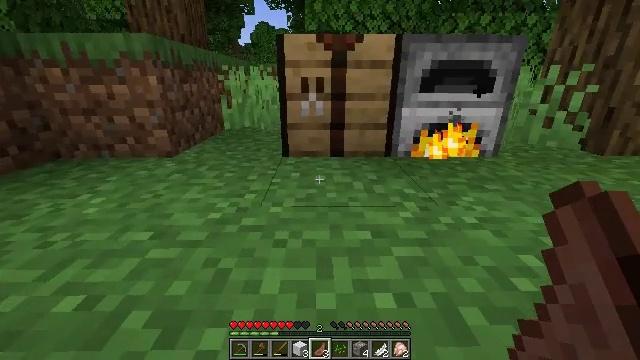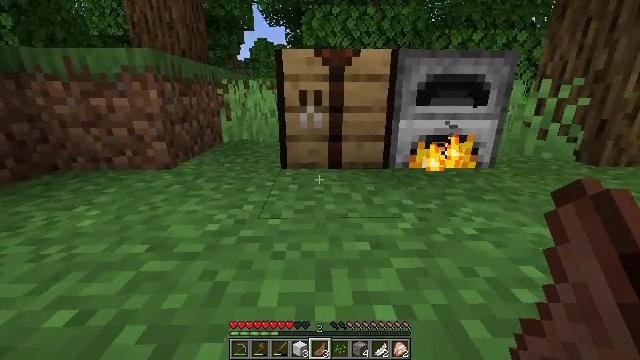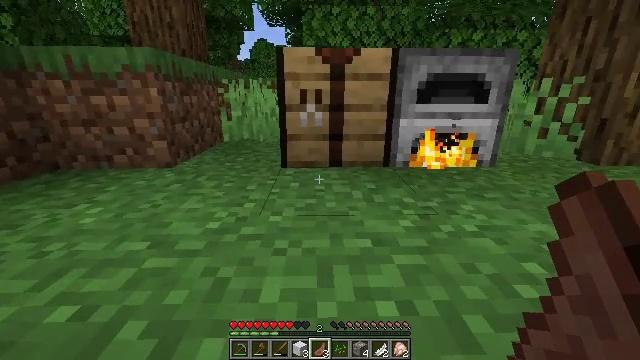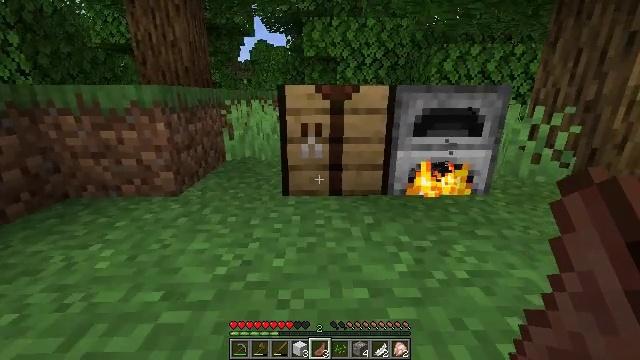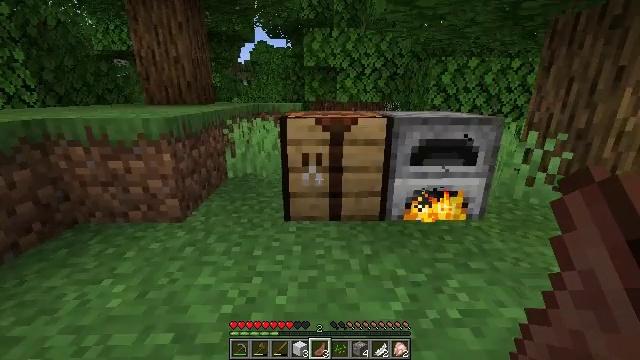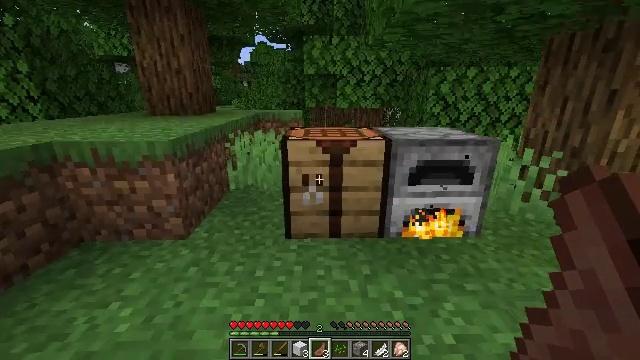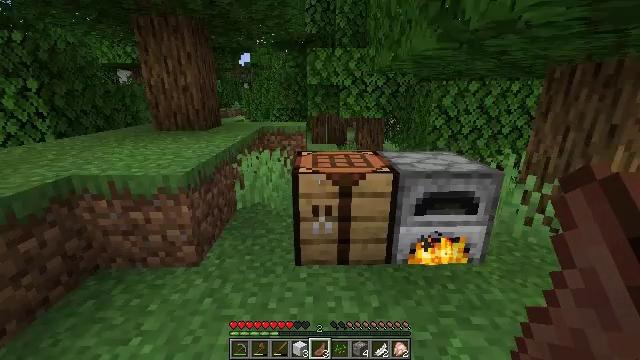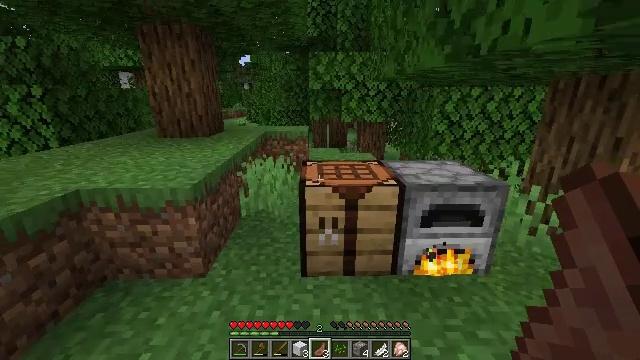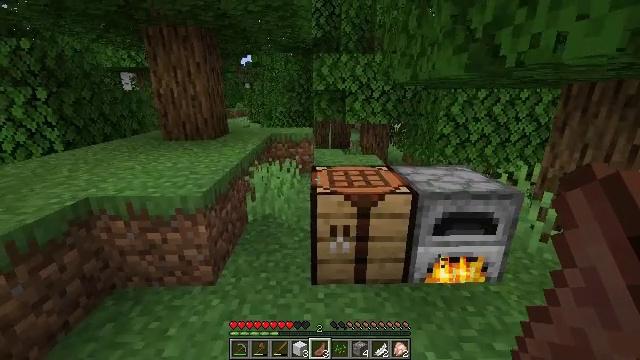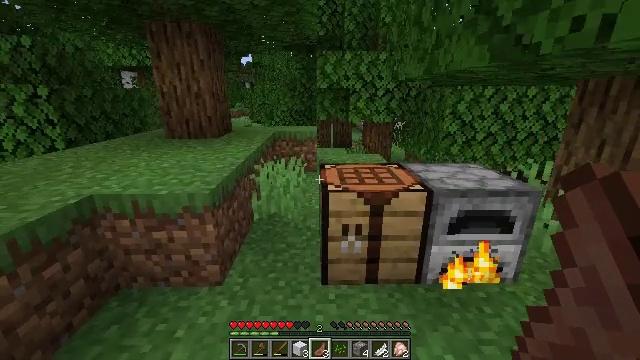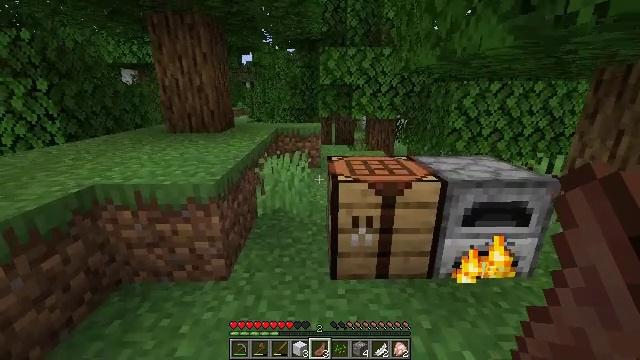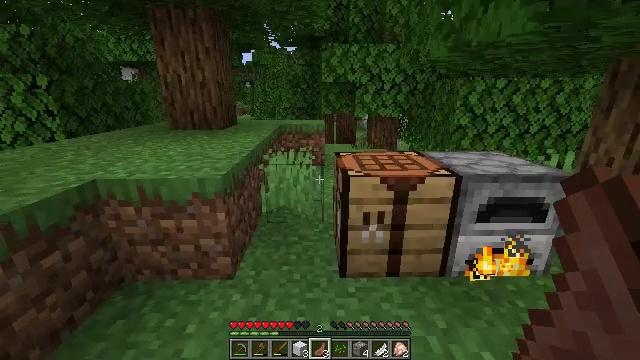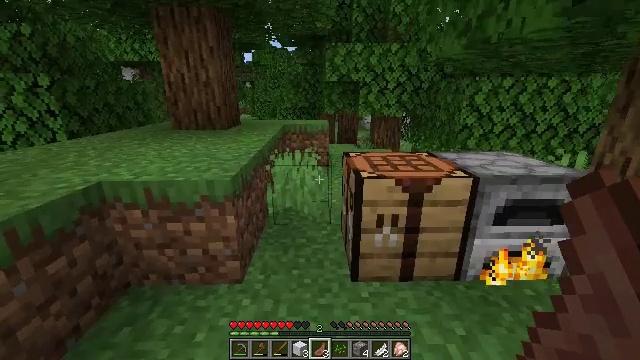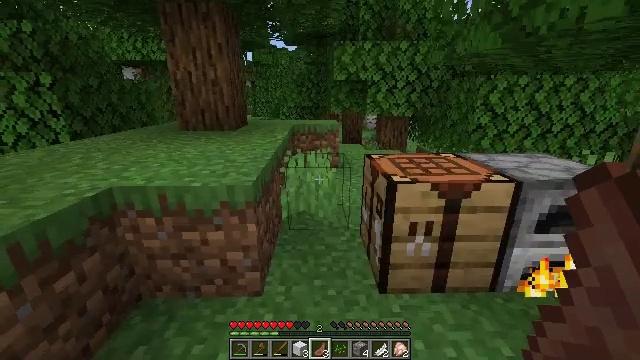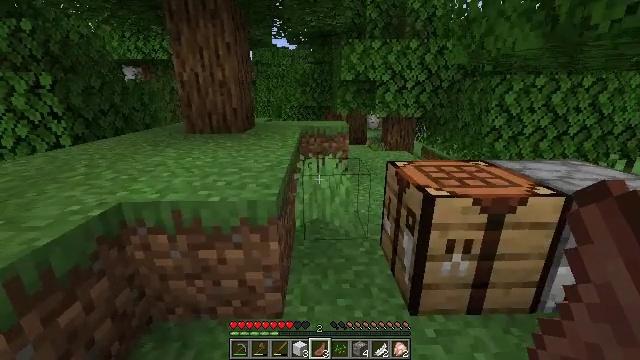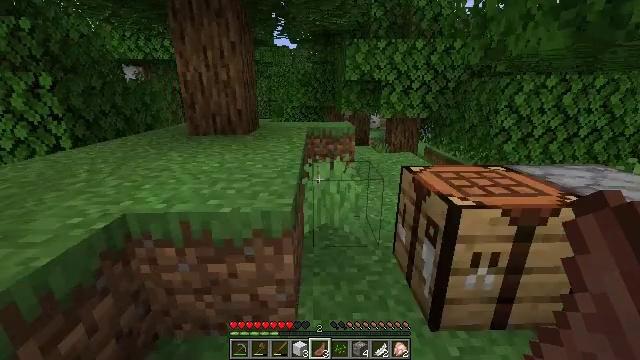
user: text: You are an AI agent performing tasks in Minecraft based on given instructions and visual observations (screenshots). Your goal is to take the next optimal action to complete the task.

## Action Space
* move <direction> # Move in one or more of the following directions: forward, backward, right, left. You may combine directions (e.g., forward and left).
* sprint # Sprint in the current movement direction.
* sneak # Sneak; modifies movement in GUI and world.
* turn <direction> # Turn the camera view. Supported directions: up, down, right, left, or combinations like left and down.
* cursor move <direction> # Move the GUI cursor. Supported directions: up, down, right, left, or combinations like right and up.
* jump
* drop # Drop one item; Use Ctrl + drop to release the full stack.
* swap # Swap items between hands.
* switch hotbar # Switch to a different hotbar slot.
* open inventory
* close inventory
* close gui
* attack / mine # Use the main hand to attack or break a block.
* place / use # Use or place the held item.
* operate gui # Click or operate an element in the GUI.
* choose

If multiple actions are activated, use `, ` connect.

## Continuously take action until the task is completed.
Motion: motion action
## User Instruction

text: Mine the rose bush in the garden.
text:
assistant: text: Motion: move forward, turn up
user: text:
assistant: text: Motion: move forward
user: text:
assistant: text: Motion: move forward and move left, jump
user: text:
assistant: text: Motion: move forward and move left, jump
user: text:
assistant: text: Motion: move forward and move left, jump
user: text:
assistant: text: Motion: move forward and move left, jump
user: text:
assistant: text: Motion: move forward and move left
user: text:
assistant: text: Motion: move forward and move left
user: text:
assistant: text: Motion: move forward and move left
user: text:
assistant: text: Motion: move forward and move left
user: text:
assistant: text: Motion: move forward and move left
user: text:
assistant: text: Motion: move forward and move left
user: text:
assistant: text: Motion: move forward and move left
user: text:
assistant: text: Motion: move forward and move left
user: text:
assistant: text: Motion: move forward and move left
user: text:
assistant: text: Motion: move forward and move left
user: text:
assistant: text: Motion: move forward and move left, turn right and down
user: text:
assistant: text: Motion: move forward and move left, turn right and down
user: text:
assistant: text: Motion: move forward, turn right and down
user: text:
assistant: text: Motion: move forward, turn right and down
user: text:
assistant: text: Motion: turn right
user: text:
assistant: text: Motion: turn right, switch to hotbar 2
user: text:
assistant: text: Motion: turn right, switch to hotbar 2
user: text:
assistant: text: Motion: switch to hotbar 2
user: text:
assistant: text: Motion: switch to hotbar 2
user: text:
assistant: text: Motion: turn up
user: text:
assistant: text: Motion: turn right and up
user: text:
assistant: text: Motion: switch to hotbar 1
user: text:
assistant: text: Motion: switch to hotbar 1
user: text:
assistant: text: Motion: turn right, switch to hotbar 1